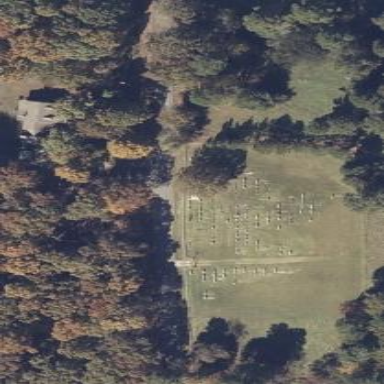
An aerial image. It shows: Cemetery surrounded by fence.